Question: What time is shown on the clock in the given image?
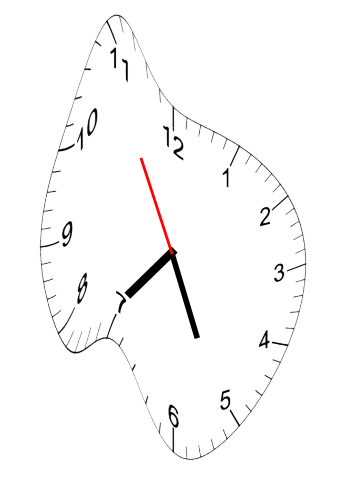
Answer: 07:25:55